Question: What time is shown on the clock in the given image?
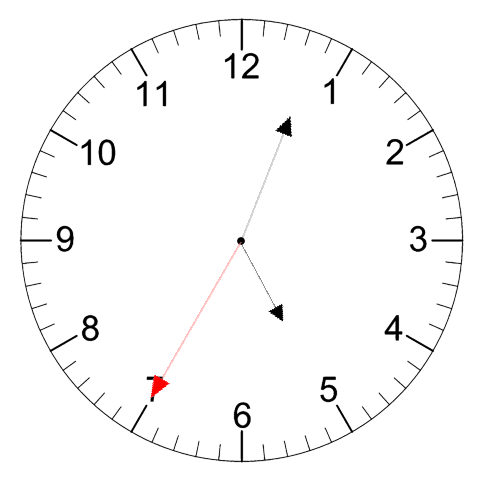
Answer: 05:03:35